Question: In this slide, things looks a little off to me. Clock cycle time or clock period, is already time required per clock cycle. Question is, does the word 'Clock Rate' makes sense?

It also says, 'Hardware designer must often trade off clock rate against cycle count'. But, they are inversely related. If one increases Clock speed, the clock period(time for per clock cycle) will reduce automatically. Why there will be a choice?
Or am I missing something?
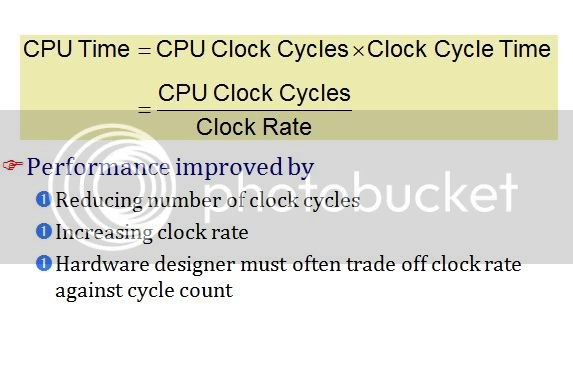
Answer: Clock Rate simply means frequency, which the reciprocal of the time of a single clock cycle, so the equations make perfect sense.
Regarding the second question, cycle count is the same as "CPU Clock Cycles"; it is not the same as clock period or time per clock cycle.